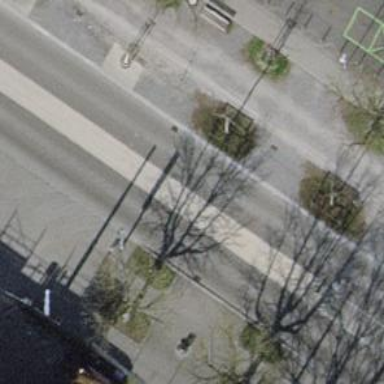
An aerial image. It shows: Avenue lined with trees.